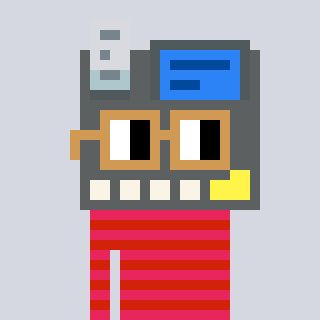
a pixel art character with square brown glasses, a cash register-shaped head and a red-colored body on a cool background